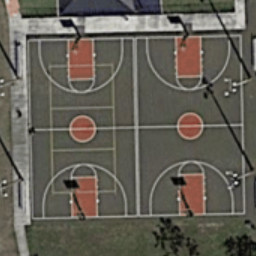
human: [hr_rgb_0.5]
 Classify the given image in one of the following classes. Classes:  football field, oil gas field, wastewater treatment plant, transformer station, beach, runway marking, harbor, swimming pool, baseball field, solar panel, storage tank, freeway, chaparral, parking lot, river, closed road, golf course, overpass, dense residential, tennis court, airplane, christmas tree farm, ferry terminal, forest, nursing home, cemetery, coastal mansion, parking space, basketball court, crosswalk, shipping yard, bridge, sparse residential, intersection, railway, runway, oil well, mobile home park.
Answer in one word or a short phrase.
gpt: basketball court